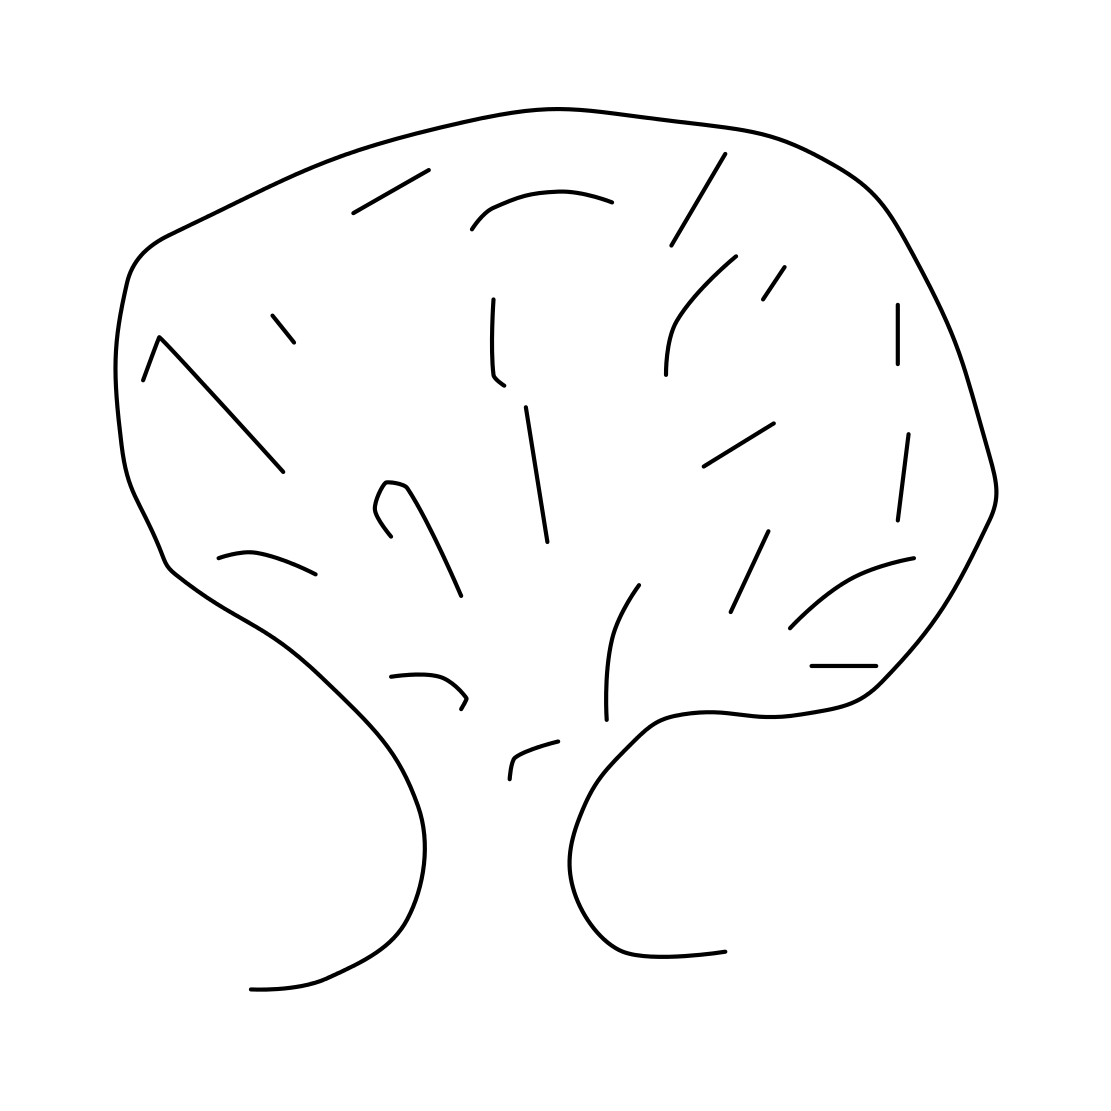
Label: bush